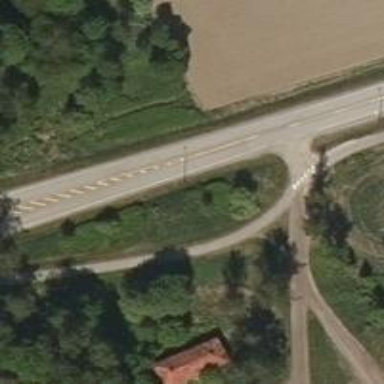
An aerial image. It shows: Asphalt cycleway.